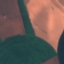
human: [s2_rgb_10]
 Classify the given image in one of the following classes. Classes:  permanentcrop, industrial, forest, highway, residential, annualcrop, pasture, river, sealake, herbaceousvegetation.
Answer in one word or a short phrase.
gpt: AnnualCrop